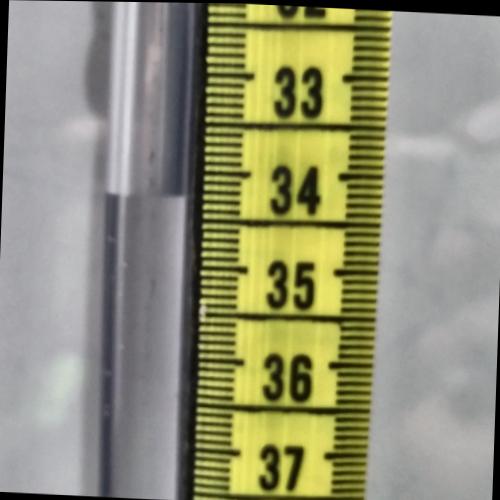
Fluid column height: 34.3 cm